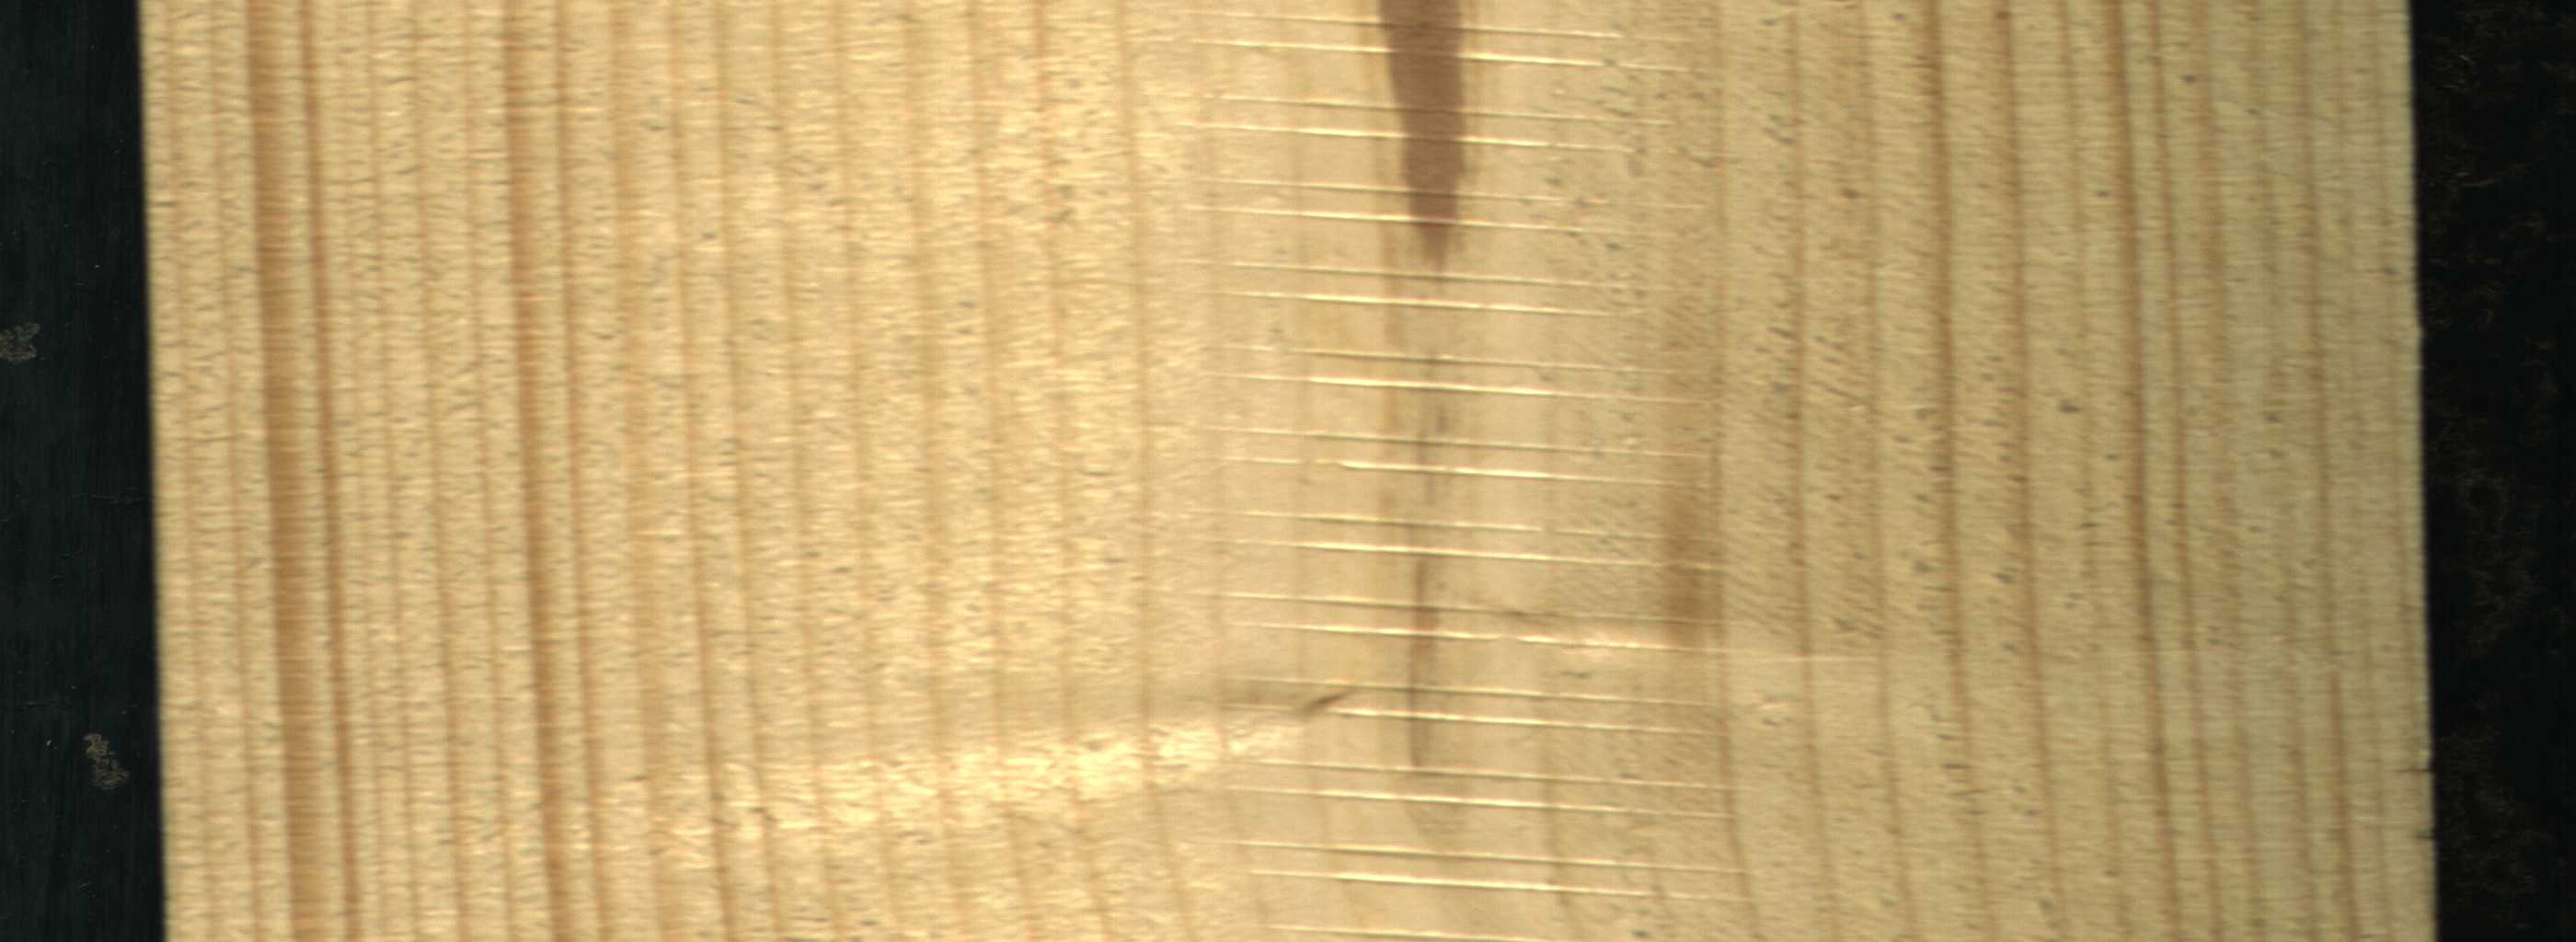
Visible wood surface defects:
Marrow